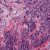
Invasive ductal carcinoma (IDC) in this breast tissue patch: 1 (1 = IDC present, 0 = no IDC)